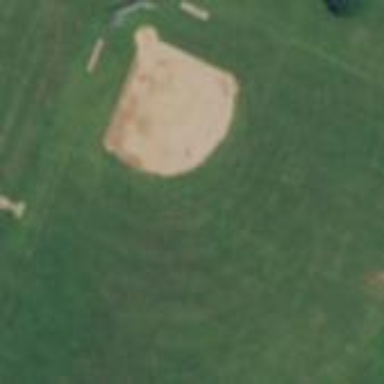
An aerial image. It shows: Baseball pitch for leisure land.